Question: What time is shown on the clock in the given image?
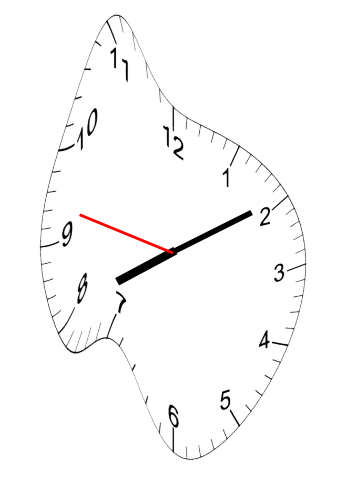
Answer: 08:09:47